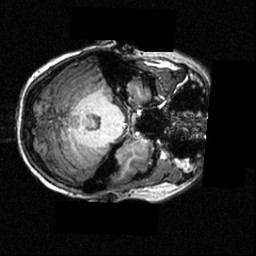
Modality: T1w
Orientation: axial
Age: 22
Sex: female
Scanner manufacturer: siemens
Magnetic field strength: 3.951 T
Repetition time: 1.5 s
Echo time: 0.00335 s